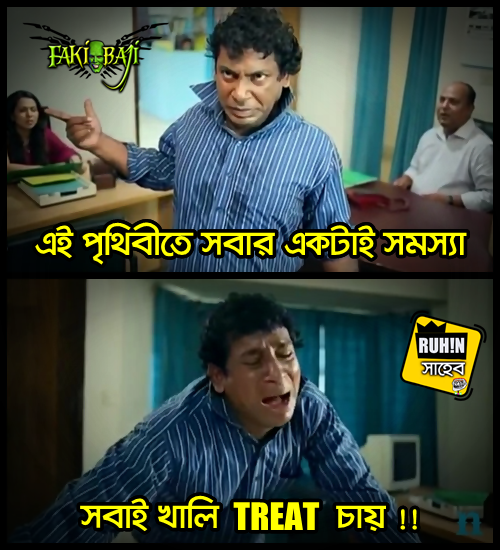
Caption: এই পৃথিবীতে সবার একটাই সমস্যা সবাই খালি TREAT চায় !!
Label: non-hate